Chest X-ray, PA view. Patient: 49 years old, sex M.
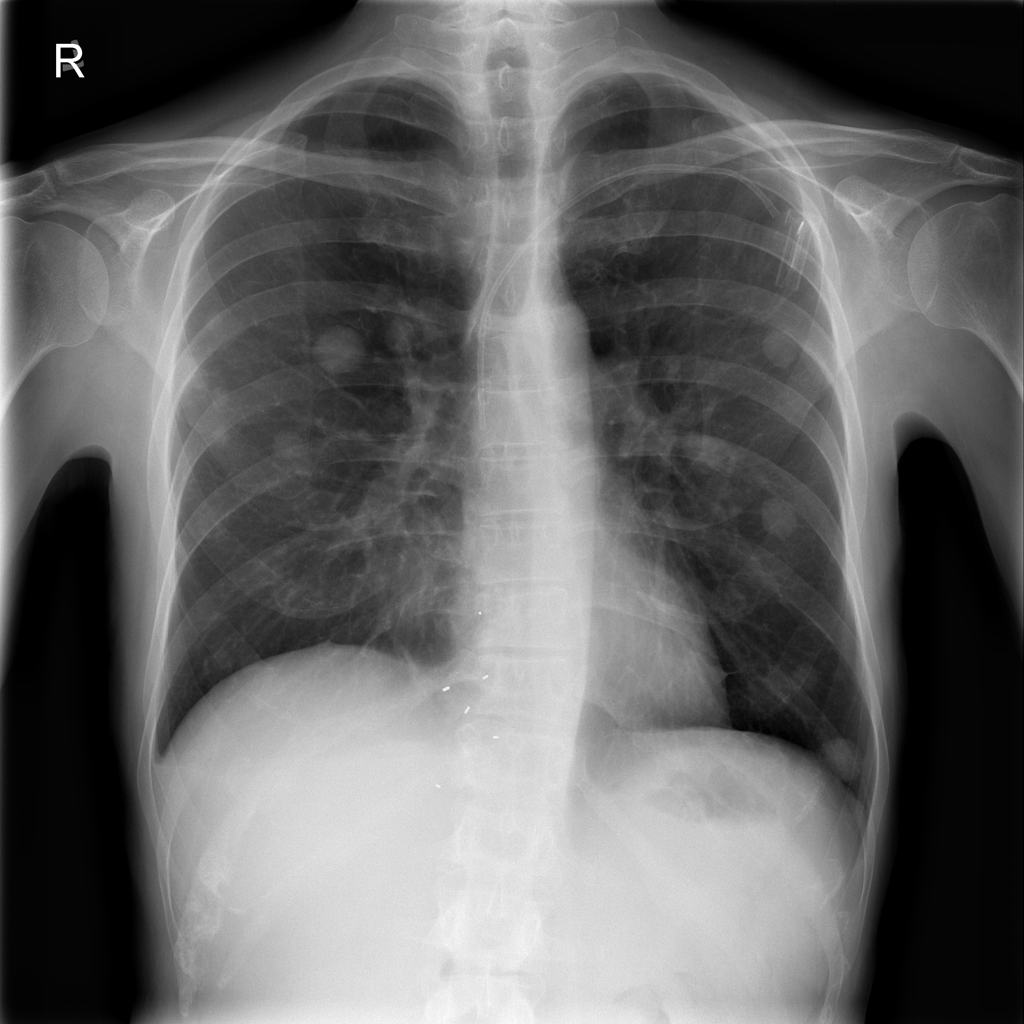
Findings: Mass